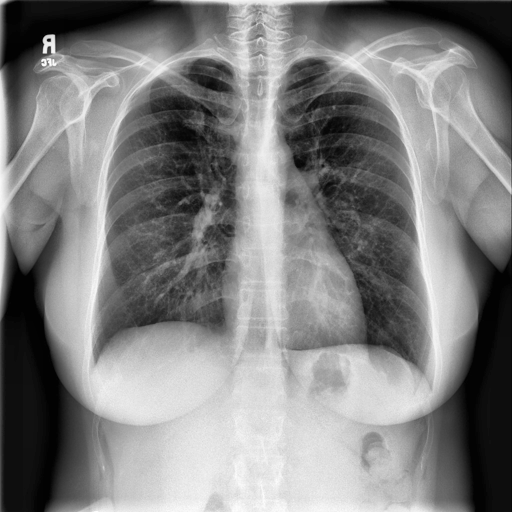
Finding: NORMAL